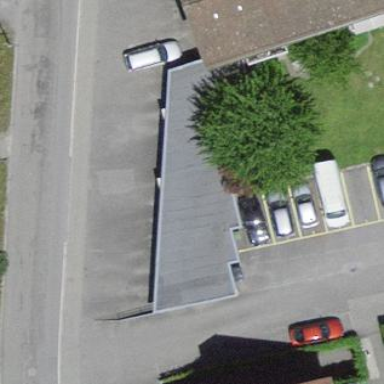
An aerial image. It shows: Garage.